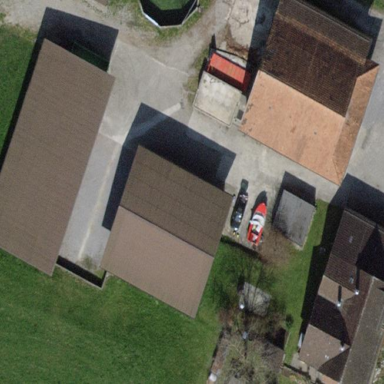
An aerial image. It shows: Farmyard area.